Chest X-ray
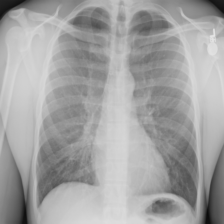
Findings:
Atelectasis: negative
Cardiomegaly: negative
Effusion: negative
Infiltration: negative
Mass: negative
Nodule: negative
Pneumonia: negative
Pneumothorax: negative
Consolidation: negative
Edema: negative
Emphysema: negative
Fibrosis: negative
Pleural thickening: negative
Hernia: negative